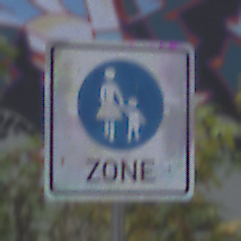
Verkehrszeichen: BeginnFussgaengerzone
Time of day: MorningAfternoon
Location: Outdoor (Urban)
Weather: PartlyCloudy
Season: NotSpecified
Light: Natural